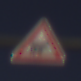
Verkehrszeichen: ViehtriebLinks
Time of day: SunriseSunset
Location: Outdoor (Nature)
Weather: Clear
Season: NotSpecified
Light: Natural